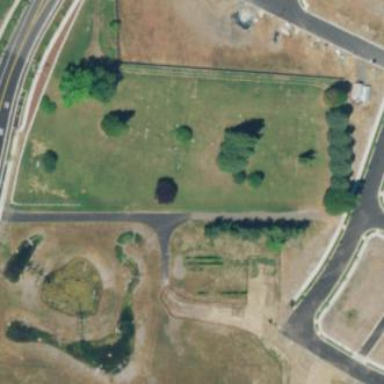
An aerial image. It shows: Cemetery.